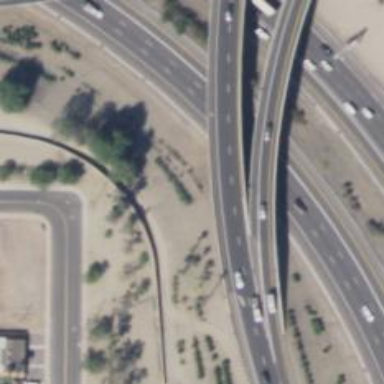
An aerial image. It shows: Bridge over motorway.